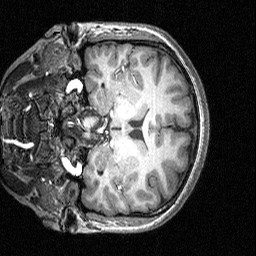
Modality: T1w
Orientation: coronal
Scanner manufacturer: siemens
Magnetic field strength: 3 T
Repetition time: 1.54 s
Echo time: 0.00304 s